Aerial crown-view tile of a tropical tree (Barro Colorado Island, Panama), acquired 20241014:
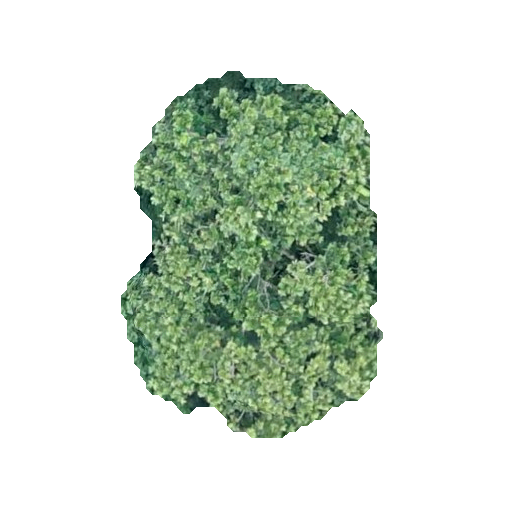
Species: Anacardium excelsum
GBIF accepted scientific name: Anacardium excelsum
Crown area: 115.481 m²